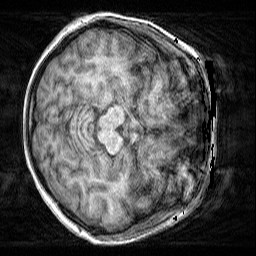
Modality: T1w
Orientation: axial
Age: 19
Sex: female